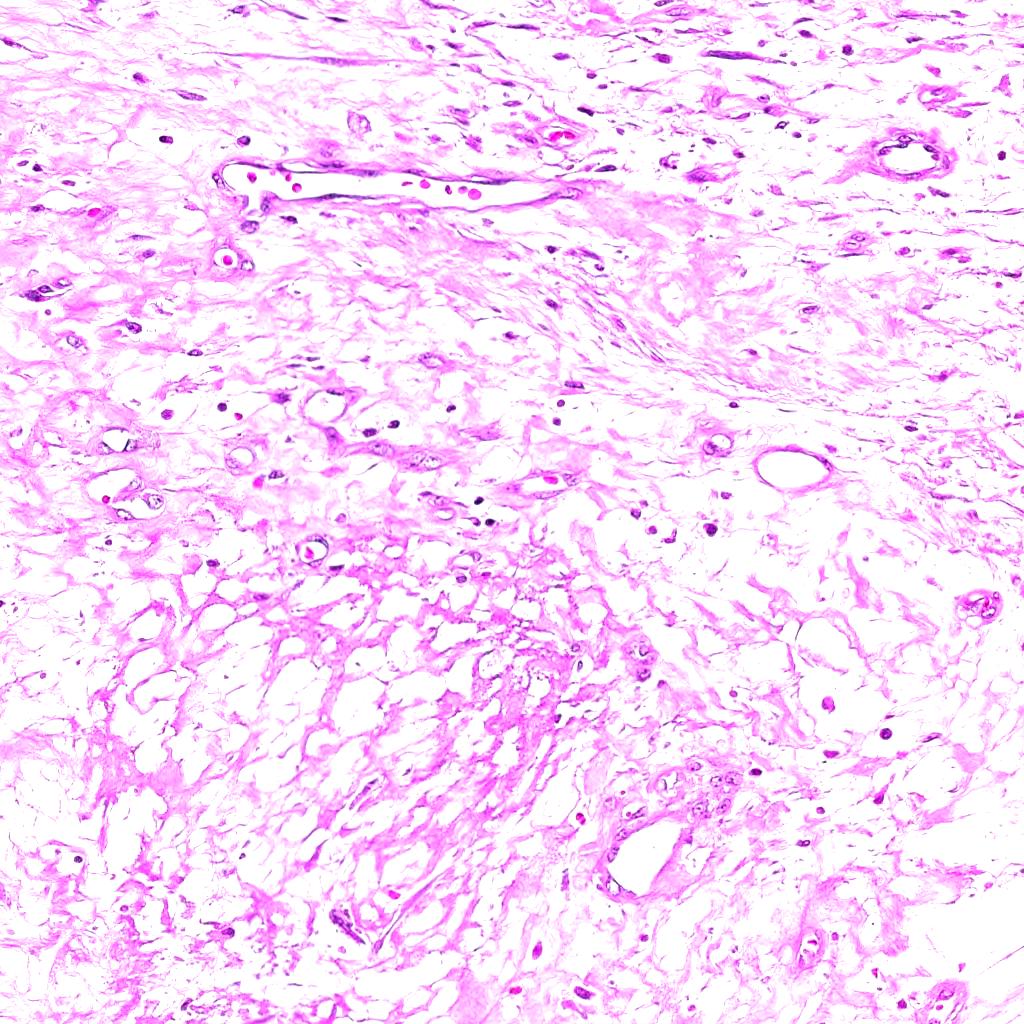
Label: Non-Viable-Tumor